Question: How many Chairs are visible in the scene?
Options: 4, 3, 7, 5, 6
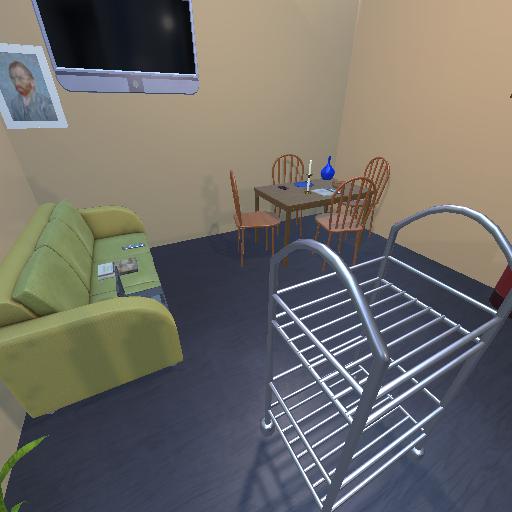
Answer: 4